Field crop: tomato
Growth stage: 1
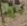
Species: solanum